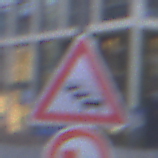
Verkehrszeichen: Stau
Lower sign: UeberholverbotKraftfahrzeuge
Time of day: SunriseSunset
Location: Outdoor (Urban)
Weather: PartlyCloudy
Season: NotSpecified
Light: Natural